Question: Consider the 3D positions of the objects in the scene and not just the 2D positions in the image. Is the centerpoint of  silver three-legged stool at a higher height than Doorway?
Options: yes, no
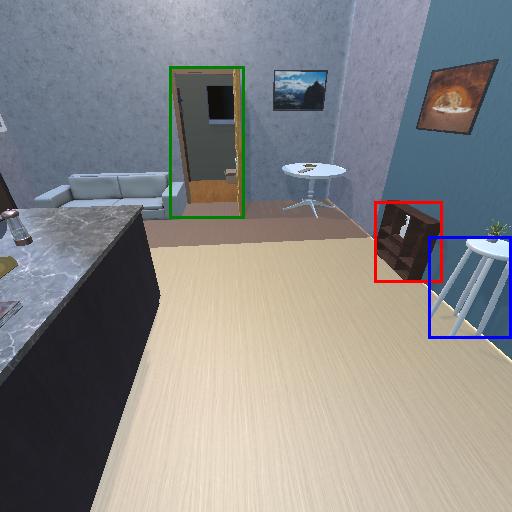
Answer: yes